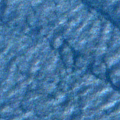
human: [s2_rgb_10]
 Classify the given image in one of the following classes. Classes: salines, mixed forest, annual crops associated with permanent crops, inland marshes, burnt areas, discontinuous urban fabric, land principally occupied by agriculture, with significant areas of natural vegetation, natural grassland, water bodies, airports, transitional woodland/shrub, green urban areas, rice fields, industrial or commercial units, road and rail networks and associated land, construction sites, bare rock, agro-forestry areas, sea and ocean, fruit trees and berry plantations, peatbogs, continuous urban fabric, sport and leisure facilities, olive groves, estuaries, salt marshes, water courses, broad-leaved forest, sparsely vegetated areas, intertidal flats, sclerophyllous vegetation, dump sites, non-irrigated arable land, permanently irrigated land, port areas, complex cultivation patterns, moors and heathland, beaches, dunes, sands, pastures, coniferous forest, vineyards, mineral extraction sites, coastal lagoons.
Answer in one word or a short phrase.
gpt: sea and ocean